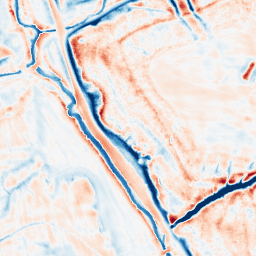
Category: edge_preserving
Decomposition family: bilateral
Decomposition parameters: d: 21
sigma_color: 100
sigma_space: 150
Upsampling method: sinc_hamming
Upsampling parameters: scale: 2
kernel_size: 16
Upsampling scale: 2